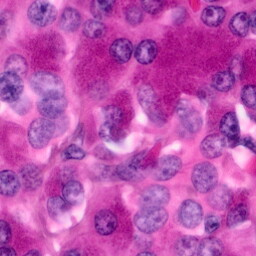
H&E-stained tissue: Pancreatic